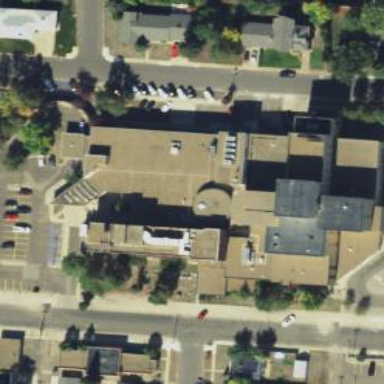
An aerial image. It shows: Building.